Field crop: maize
Growth stage: 2
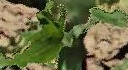
Species: maize